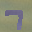
Label: 7